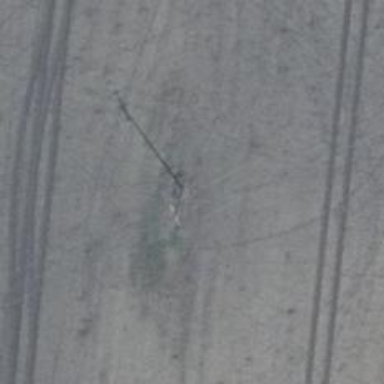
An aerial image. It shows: Minor power line.